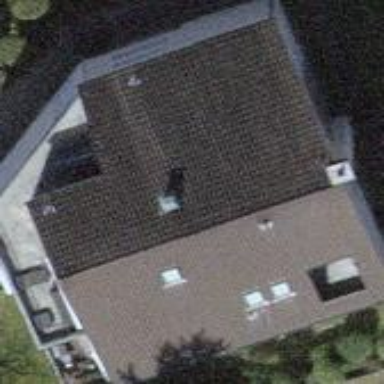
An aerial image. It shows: Residential apartments with gabled roof.